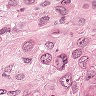
Metastatic tissue present: yes